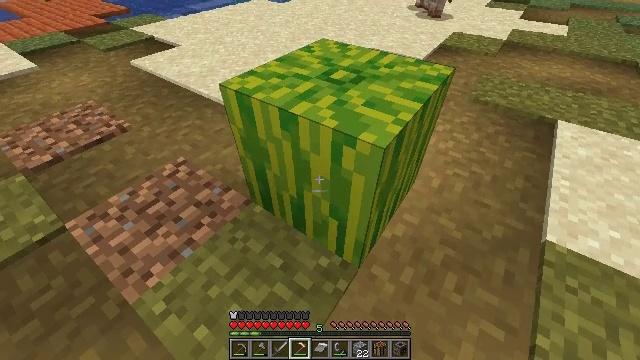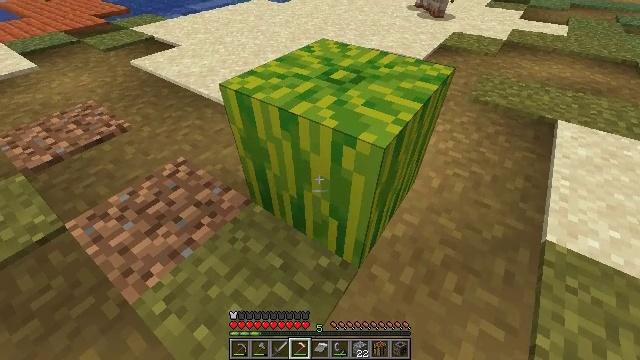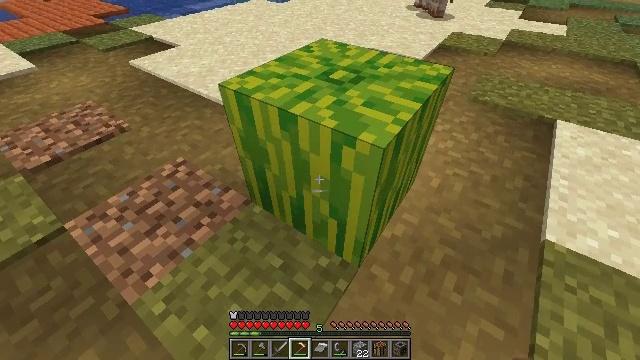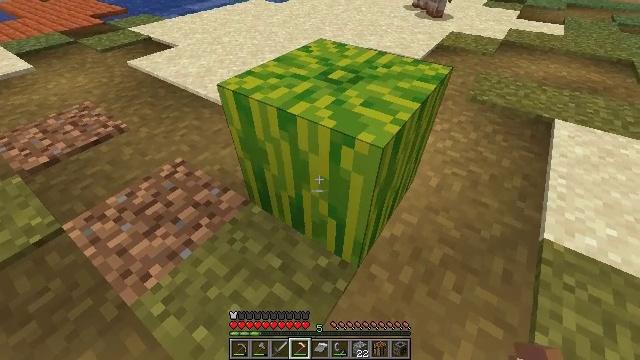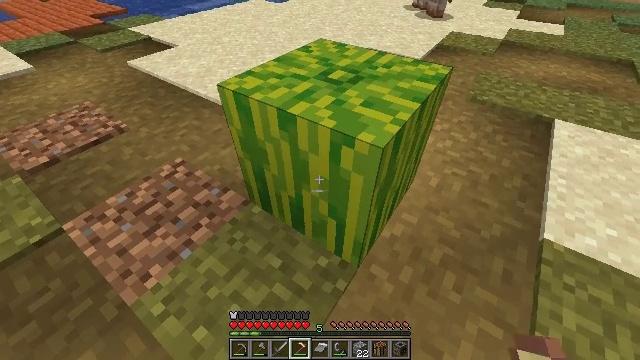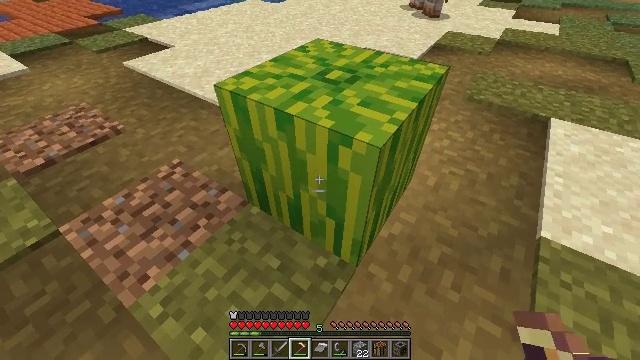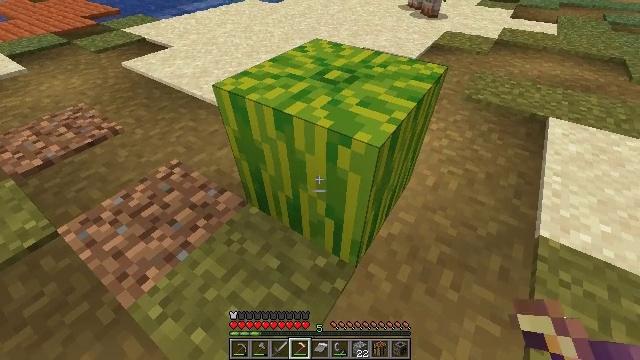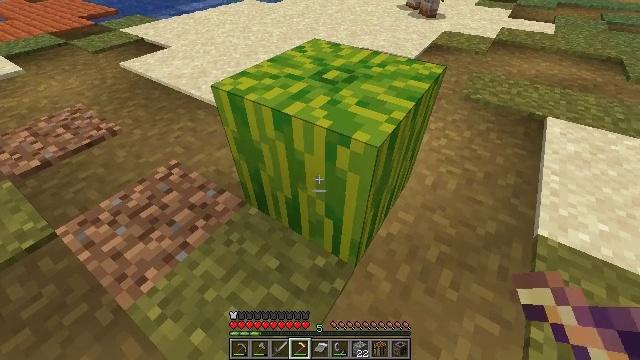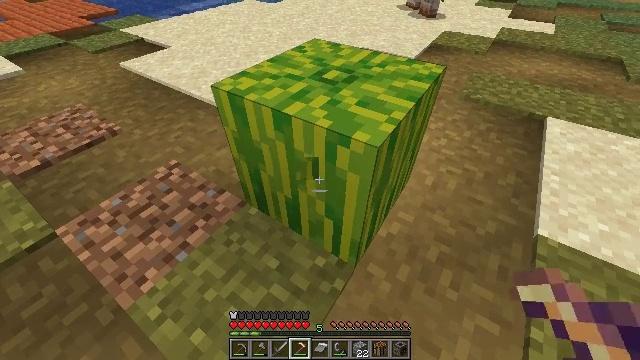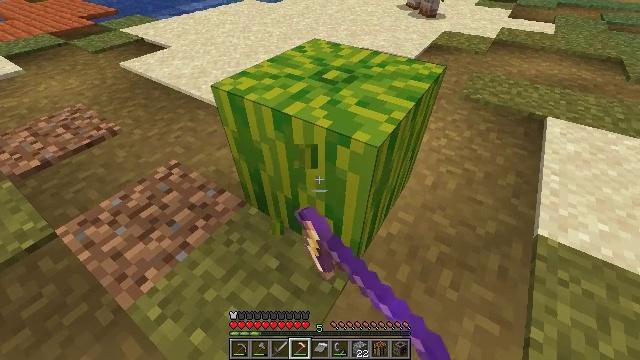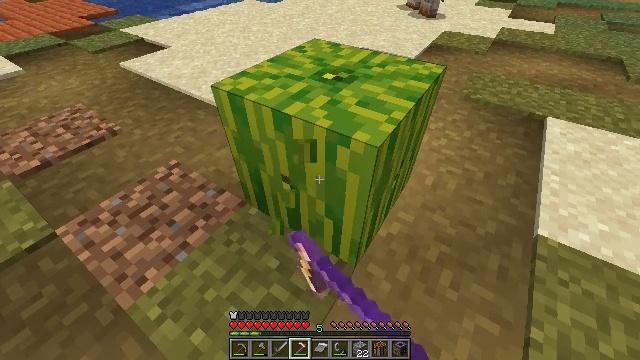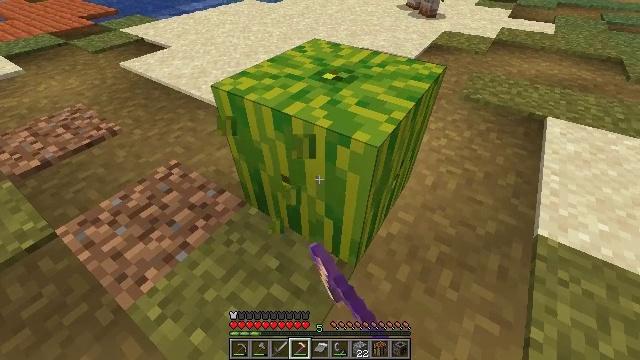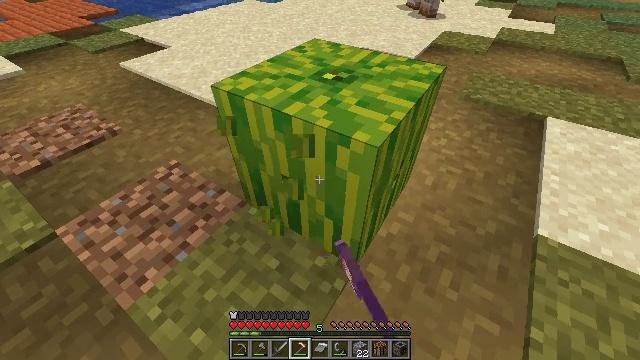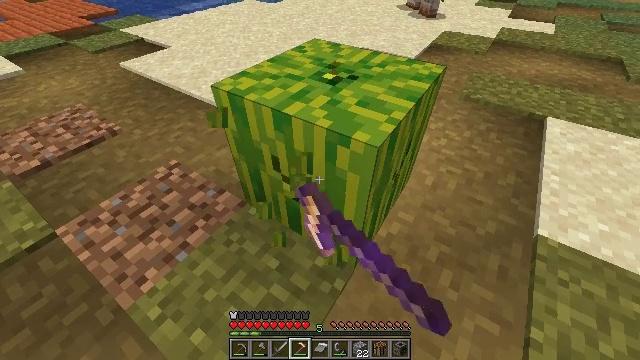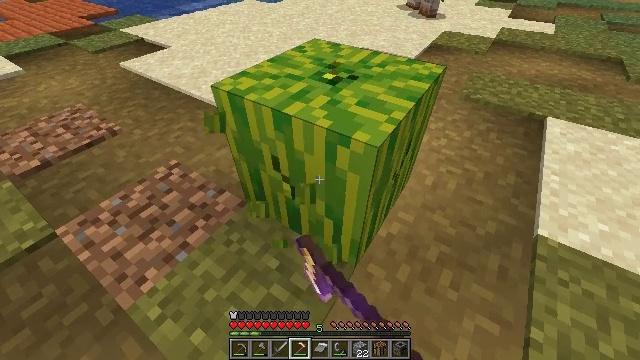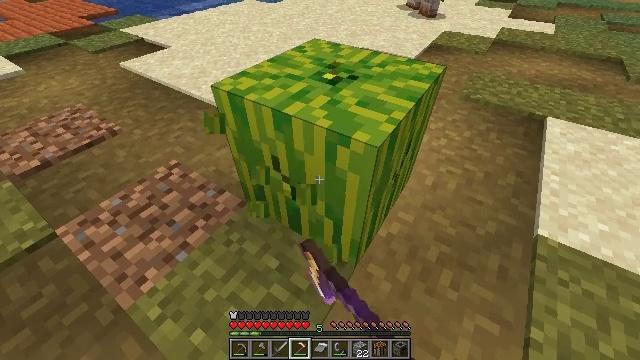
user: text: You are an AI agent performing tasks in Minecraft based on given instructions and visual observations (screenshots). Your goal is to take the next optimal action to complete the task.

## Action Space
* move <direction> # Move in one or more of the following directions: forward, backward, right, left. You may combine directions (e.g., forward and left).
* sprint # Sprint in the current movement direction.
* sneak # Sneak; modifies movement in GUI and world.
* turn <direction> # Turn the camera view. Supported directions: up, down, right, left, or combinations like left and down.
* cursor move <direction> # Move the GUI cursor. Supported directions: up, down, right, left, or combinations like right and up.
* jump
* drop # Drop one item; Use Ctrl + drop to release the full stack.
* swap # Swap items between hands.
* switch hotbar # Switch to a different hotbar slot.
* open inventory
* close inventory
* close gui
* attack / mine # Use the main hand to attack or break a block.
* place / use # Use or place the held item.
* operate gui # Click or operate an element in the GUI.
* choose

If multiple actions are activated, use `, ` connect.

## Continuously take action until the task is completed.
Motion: motion action
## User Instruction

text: Mine a melon block.
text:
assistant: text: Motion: no_op
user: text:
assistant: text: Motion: no_op
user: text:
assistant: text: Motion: no_op
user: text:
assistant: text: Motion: no_op
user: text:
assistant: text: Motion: no_op
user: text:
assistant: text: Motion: no_op
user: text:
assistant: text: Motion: no_op
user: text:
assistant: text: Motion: attack / mine
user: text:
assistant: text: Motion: attack / mine
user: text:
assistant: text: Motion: attack / mine
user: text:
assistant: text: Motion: attack / mine
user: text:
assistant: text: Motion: attack / mine
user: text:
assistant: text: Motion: attack / mine
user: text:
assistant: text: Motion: attack / mine
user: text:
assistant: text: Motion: attack / mine
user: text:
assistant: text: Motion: attack / mine
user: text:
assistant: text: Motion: attack / mine
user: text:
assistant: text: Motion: attack / mine
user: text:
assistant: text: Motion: attack / mine
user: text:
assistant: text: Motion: attack / mine
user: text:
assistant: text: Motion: attack / mine
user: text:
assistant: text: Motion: attack / mine
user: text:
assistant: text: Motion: attack / mine
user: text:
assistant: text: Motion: attack / mine
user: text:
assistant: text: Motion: attack / mine
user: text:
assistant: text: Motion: attack / mine
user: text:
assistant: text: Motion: attack / mine
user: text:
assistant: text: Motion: attack / mine
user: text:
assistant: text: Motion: attack / mine
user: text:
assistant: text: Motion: attack / mine